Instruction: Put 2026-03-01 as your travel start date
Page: home
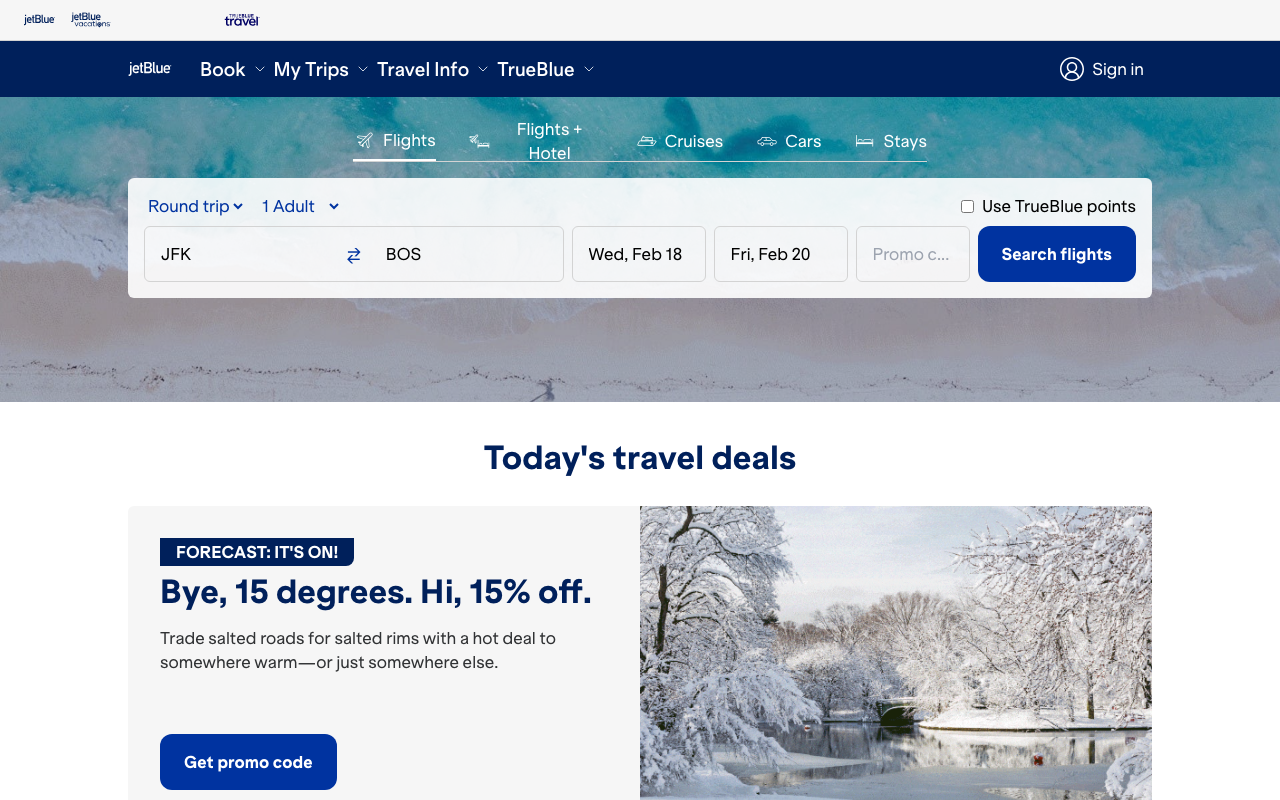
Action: type